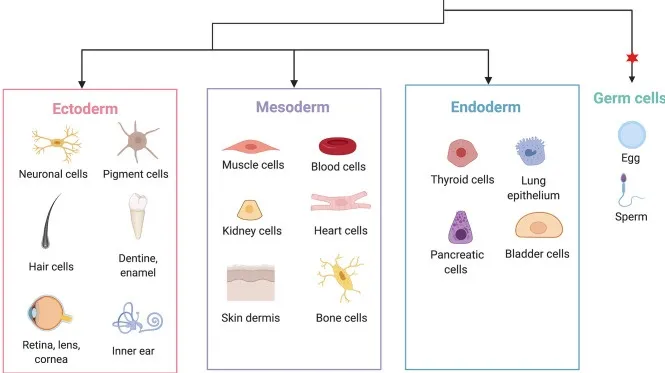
Embryonic de novo mutations can result in highly variable phenotypes due to mosaicism. Individuals who acquire a mutation at the 4-cell stage, represented by the yellow star, may experience symptoms in all cell types (given that the variant in question has equal ability to affect all cell types). A variant acquired at the gastrula stage, represented by the black star, may only affect one germ layer and therefore a more restricted subset of cell types. In this example, the black mutation may only affect heart, muscle, kidney, skin, and bones, but not neuronal tissue. In the case of TS, this is a possible mechanism for cases that have symptoms restricted to LTQ and syndactyly. A variant that arises after germ cells have been set aside, represented by the red star, may only affect germ cells, and therefore may not cause phenotypes in the individual, but may affect the individual's children. Adapted from "Human Embryonic Stem Cell Differentiation," by BioRender. com (2020). Retrieved from: https://app. Biorender. com/biorender-templates.
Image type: pathology (immunostaining)